Interaction volume radius: 5 \u00c5
Interaction volume height: 10 \u00c5
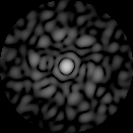
Disorder parameter: 0.8895